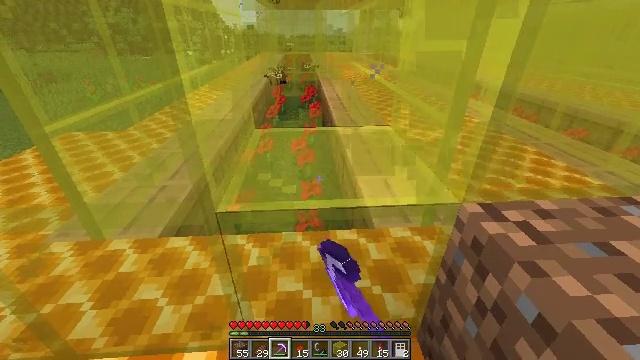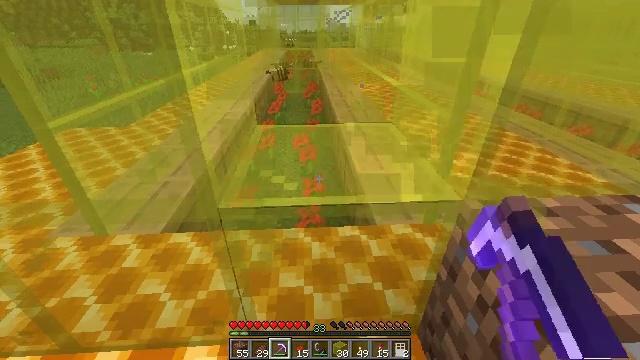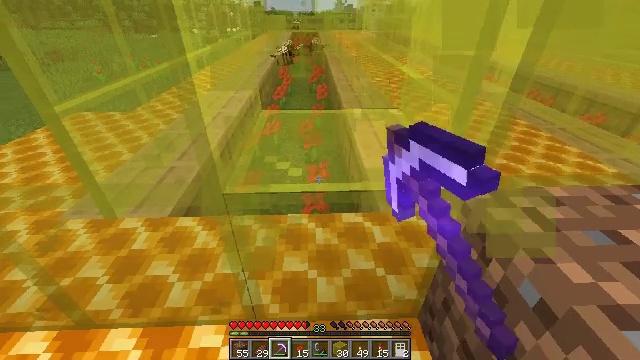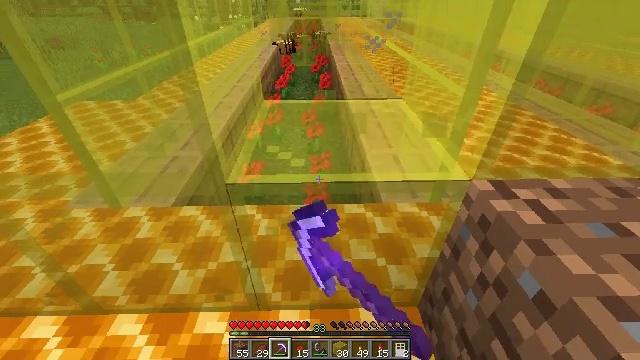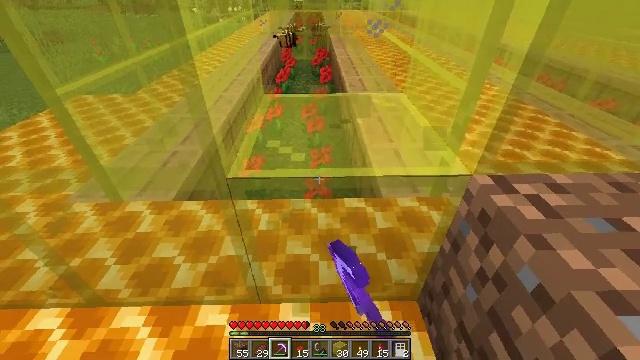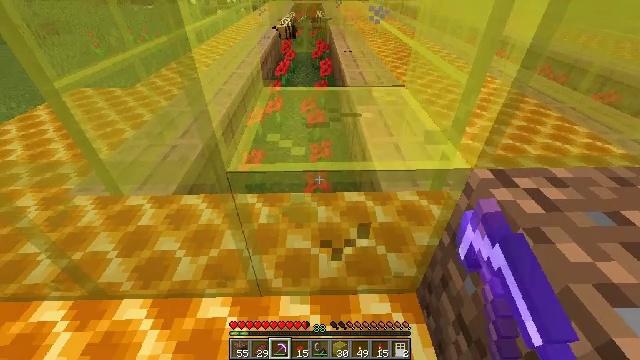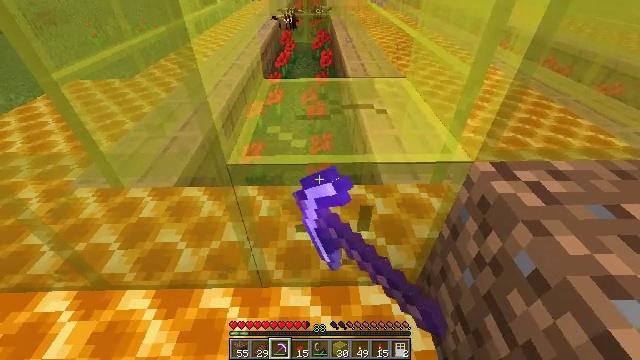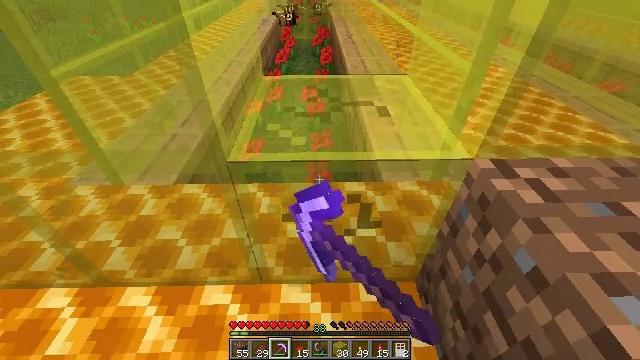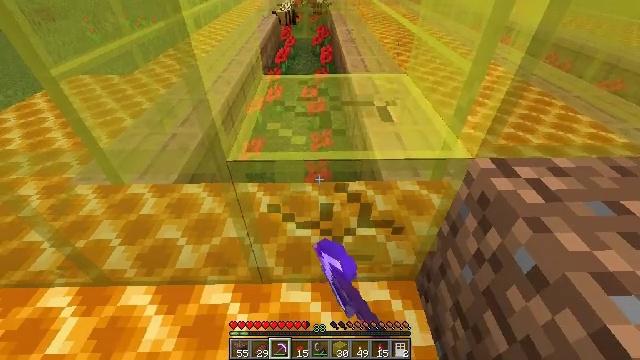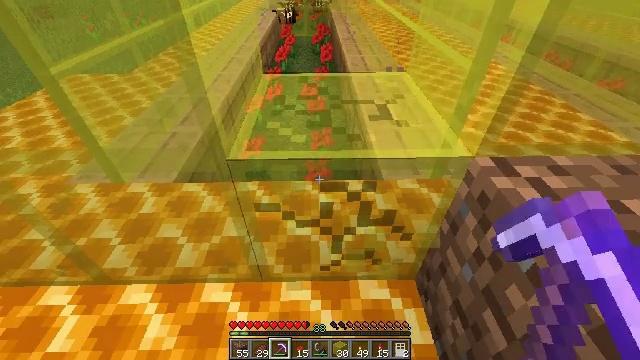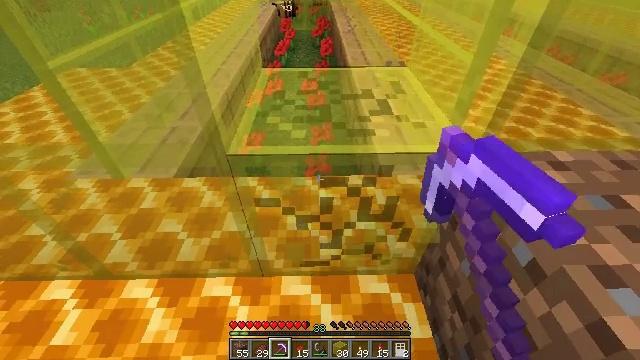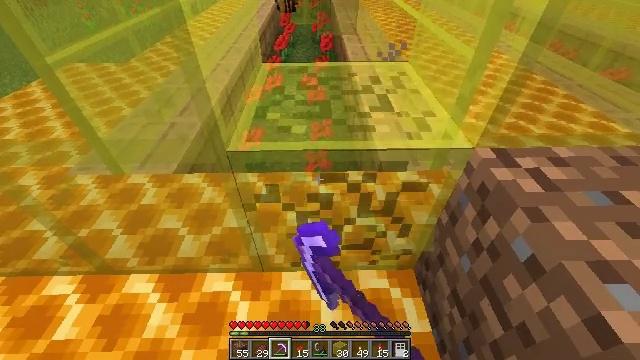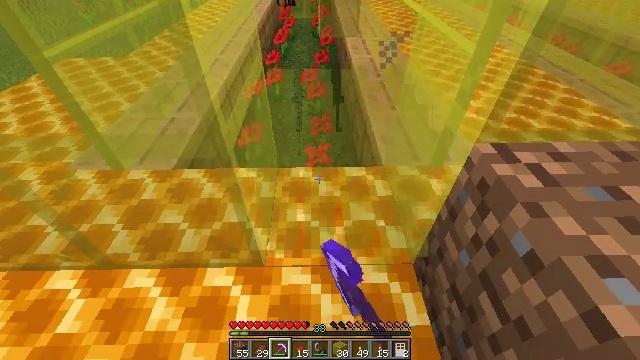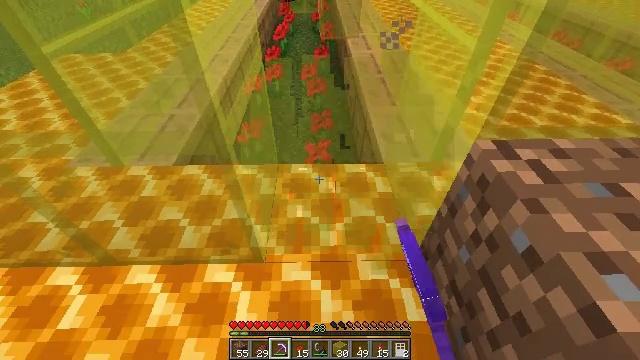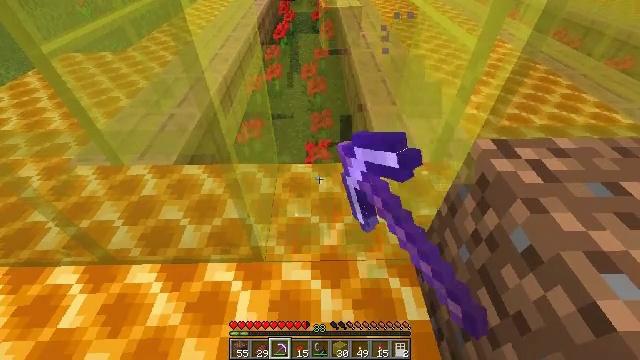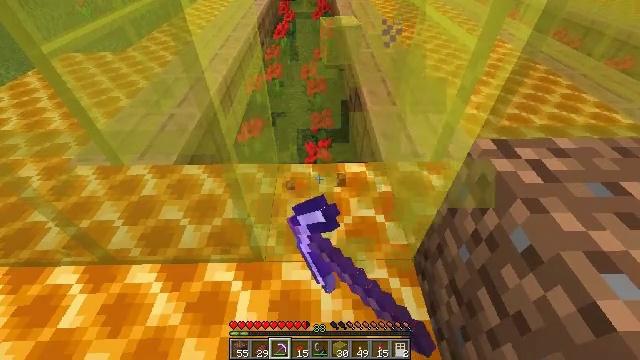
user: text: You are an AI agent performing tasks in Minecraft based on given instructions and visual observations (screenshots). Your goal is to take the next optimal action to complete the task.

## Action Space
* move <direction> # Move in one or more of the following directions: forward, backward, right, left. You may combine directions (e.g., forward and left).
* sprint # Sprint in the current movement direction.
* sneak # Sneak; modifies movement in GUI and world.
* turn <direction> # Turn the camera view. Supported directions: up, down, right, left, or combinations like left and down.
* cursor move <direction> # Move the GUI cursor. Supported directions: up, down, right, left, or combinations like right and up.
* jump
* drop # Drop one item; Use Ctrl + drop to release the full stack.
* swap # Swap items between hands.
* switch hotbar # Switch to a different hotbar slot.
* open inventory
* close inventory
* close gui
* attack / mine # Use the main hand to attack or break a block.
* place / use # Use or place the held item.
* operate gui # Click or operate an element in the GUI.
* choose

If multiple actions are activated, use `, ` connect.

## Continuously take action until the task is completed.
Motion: motion action
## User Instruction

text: Shatter the yellow stained glass to retrieve it.
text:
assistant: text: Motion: attack / mine
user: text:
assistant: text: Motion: turn left and down, attack / mine
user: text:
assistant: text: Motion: turn down, attack / mine
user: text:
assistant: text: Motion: turn down, attack / mine
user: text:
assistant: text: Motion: turn down, attack / mine
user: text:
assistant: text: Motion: turn down, attack / mine
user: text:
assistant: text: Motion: attack / mine
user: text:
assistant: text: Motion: attack / mine
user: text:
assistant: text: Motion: attack / mine
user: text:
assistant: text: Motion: turn down, attack / mine
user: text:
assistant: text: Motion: attack / mine
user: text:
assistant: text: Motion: turn down, attack / mine
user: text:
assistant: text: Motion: attack / mine
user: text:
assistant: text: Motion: attack / mine
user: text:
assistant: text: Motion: attack / mine
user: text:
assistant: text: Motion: no_op
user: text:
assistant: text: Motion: no_op